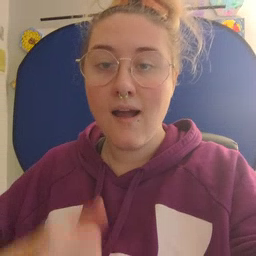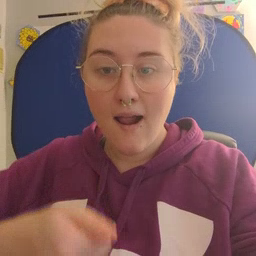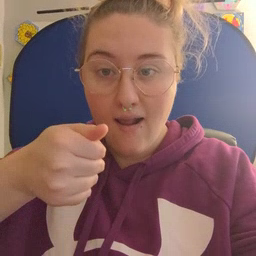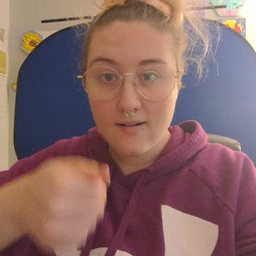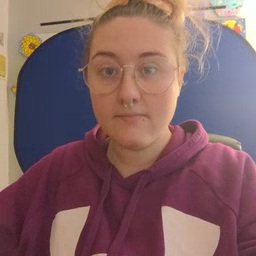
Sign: hide